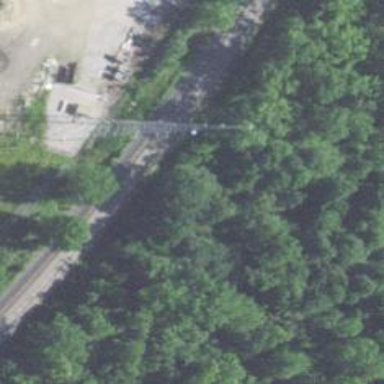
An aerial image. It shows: Railway siding with rails.